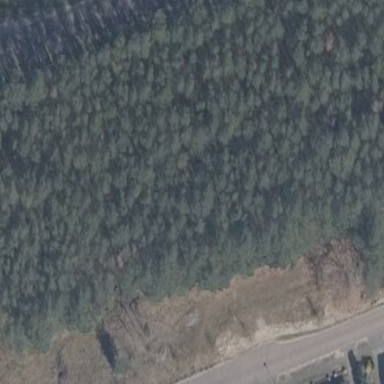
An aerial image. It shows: Forest area.